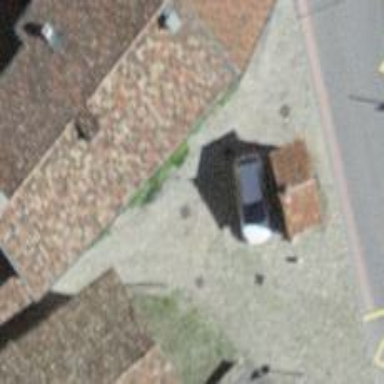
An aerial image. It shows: Square with unhewn cobblestone surface.